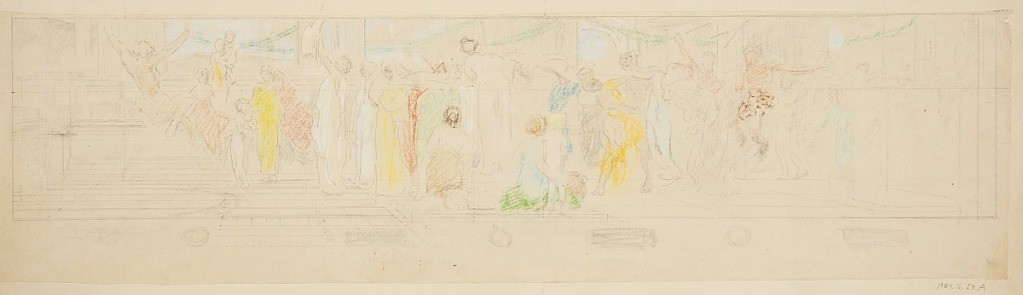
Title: Study for a procession, “Vintage Festival,” Mendelssohn Glee Club, New York, NY
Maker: Robert Frederick Blum, American, 1857–1903
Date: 1895–1898
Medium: Pastel crayon, graphite on tracing paper mounted to board
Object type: Drawing
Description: Sketch of male and female figures in procession through an arcade with columns and pedestals. Some measureents are inscribed, oblongs alternating with circles are shown below the picture.